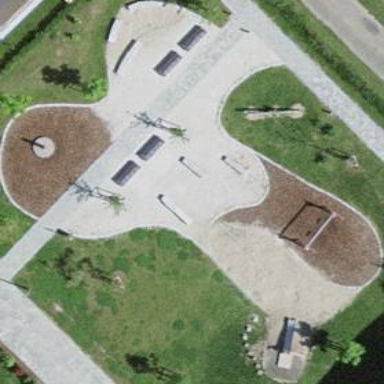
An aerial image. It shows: Playground area for leisure land.